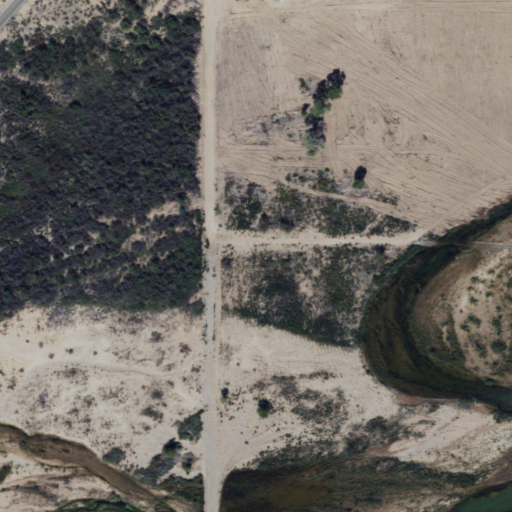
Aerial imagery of valley in Arizona named Big Bend Wash containing woody wetlands, herbaceous wetlands, low intensity development, open development, and medium intensity development